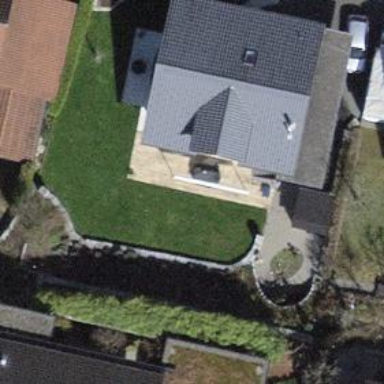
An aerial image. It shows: Residential building.